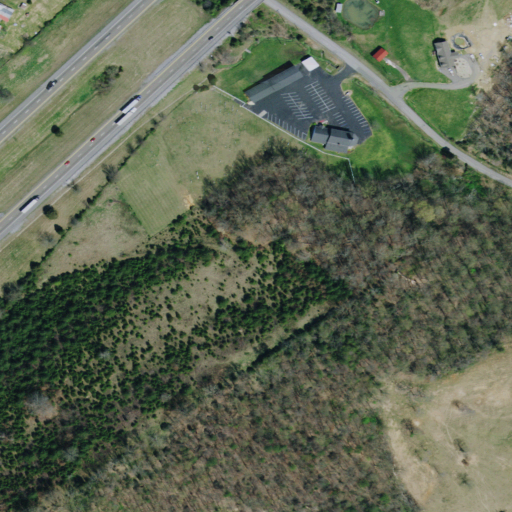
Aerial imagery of ridge(s) in Tennessee named Double Springs Ridge containing deciduous forest, pasture, low intensity development, mixed forest, grassland, evergreen forest, open development, and medium intensity development